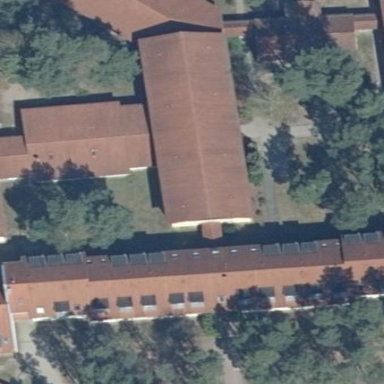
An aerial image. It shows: Building with gabled roof made of roof tiles.